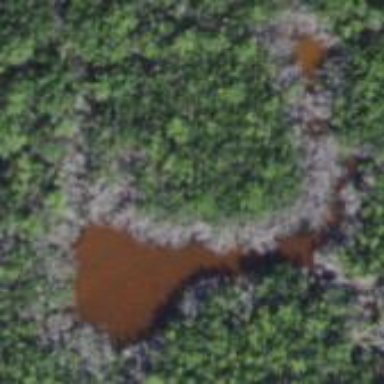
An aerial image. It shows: Pond surrounded by natural water.